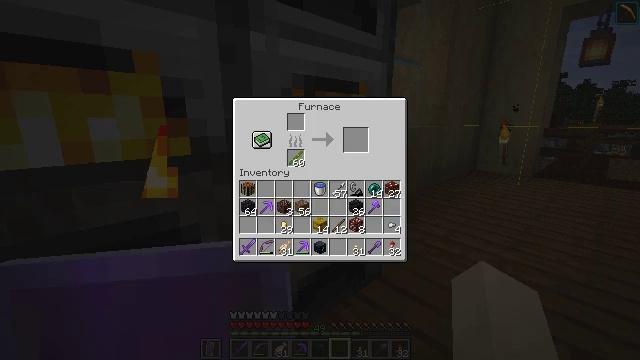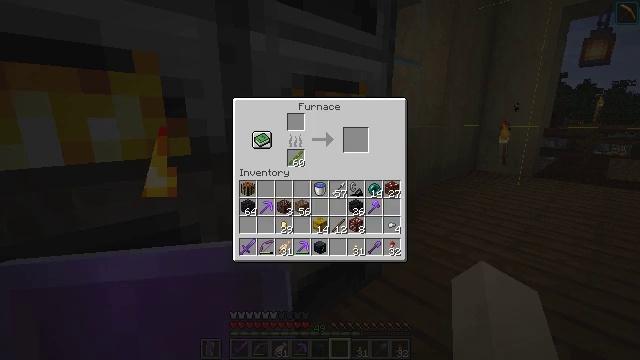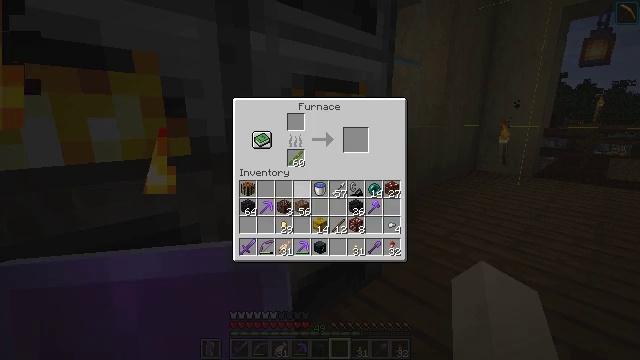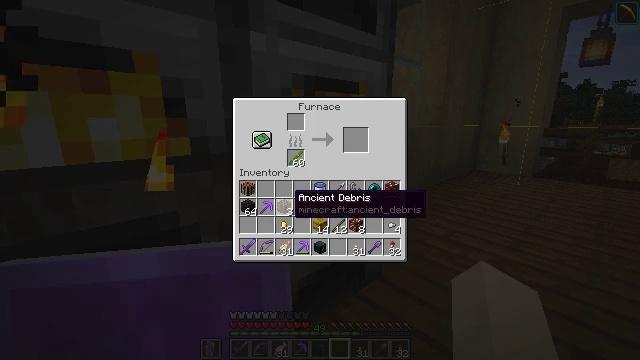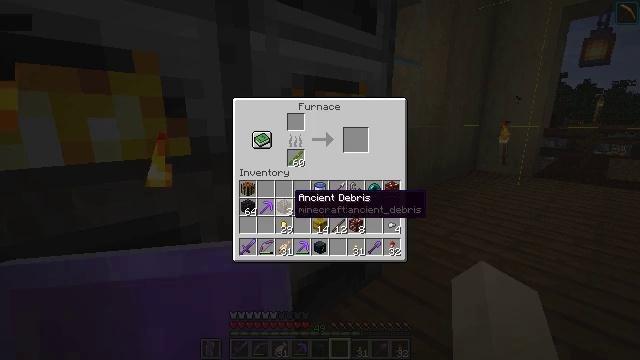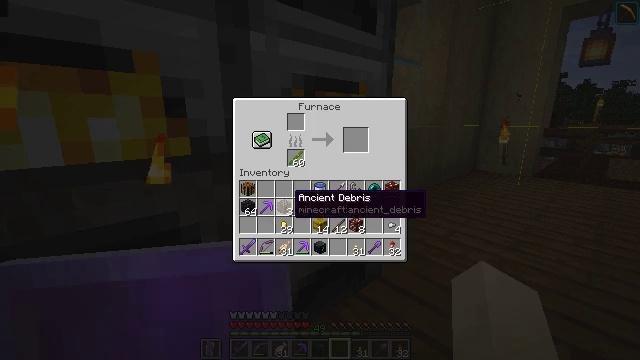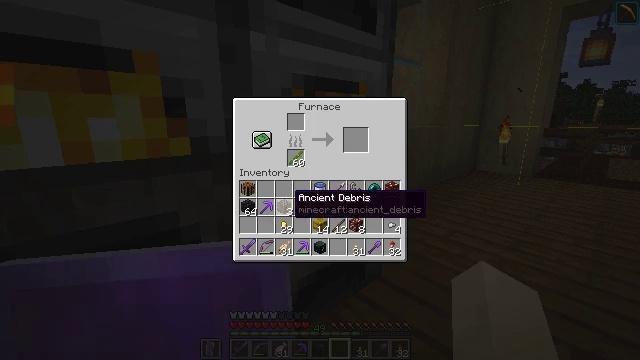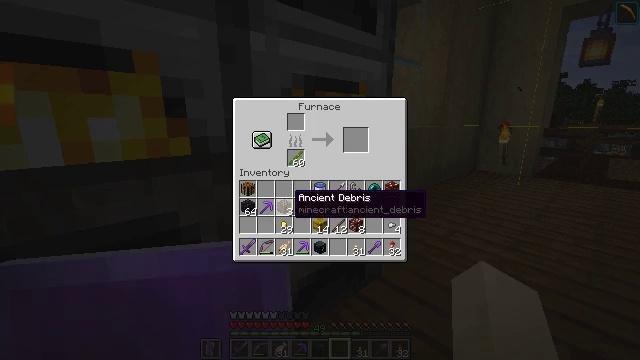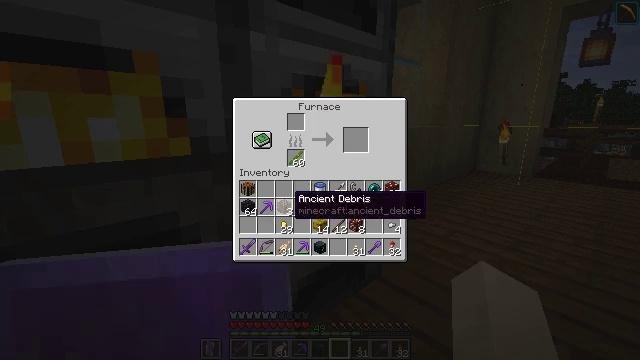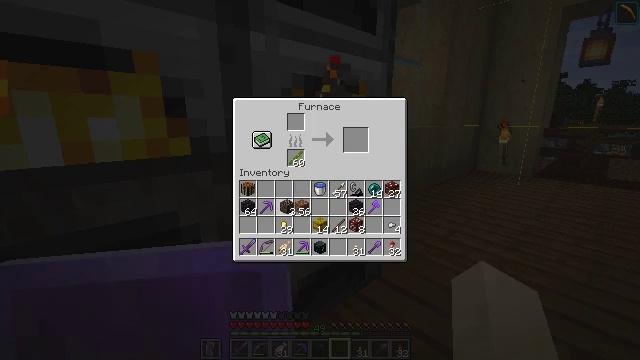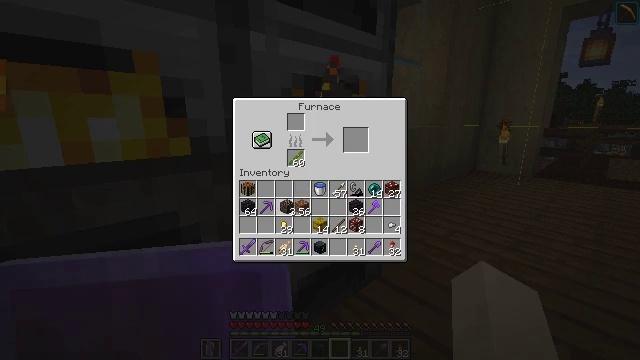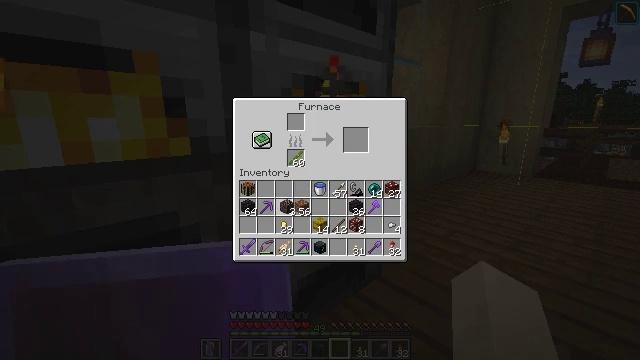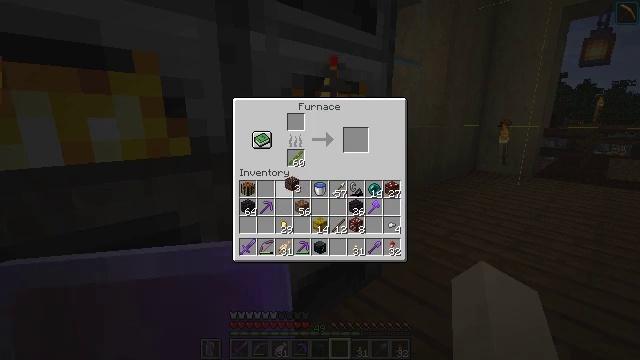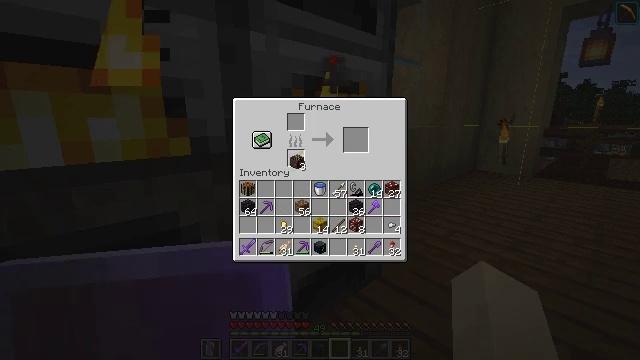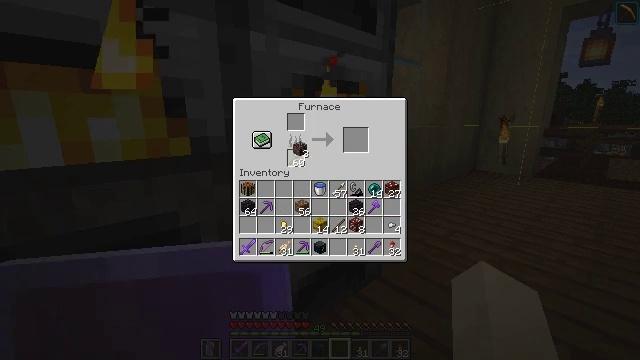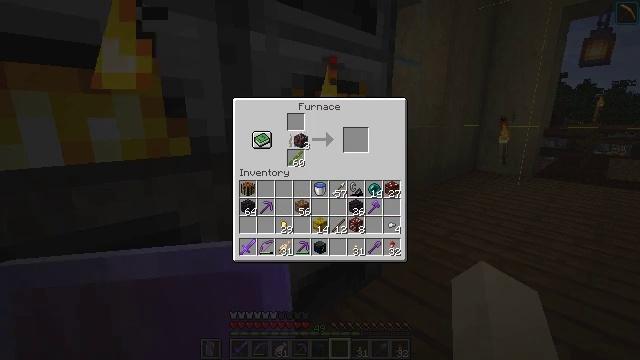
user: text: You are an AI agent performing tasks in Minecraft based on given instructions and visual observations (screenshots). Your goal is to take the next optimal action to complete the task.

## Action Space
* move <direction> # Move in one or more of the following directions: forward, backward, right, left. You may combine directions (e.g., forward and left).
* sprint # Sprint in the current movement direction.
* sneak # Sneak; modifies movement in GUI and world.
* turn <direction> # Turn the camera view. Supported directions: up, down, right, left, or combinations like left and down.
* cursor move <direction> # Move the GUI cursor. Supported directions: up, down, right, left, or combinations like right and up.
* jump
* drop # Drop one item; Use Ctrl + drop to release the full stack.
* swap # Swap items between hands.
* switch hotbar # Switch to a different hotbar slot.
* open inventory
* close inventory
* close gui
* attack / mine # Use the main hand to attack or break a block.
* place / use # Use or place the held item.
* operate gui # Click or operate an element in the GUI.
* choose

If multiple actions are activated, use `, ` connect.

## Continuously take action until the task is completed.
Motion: motion action
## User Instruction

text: Produce netherite scrap by smelting ancient debris.
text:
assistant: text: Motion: sneak, cursor move left and down, open gui
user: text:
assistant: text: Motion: sneak, cursor move left and down
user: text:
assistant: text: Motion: sneak, cursor move left and down
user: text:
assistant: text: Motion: no_op
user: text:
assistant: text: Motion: no_op
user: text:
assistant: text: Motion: no_op
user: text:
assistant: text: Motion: no_op
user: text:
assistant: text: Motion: no_op
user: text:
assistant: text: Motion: operate gui
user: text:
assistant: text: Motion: operate gui
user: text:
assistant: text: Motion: operate gui
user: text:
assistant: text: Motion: cursor move up
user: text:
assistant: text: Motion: cursor move up
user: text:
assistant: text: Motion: cursor move up
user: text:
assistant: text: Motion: cursor move up
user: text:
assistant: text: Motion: cursor move up
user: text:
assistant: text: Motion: cursor move up
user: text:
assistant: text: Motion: cursor move up
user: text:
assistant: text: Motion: no_op
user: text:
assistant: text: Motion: no_op
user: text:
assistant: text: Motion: no_op
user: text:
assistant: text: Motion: no_op
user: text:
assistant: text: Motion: no_op
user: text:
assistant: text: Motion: no_op
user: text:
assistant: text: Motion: cursor move down
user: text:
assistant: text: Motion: cursor move down
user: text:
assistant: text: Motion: no_op
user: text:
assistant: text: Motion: no_op
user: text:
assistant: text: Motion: no_op
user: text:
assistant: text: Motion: no_op